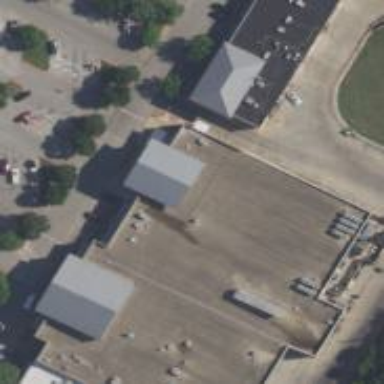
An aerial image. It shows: Building that houses supermarket.